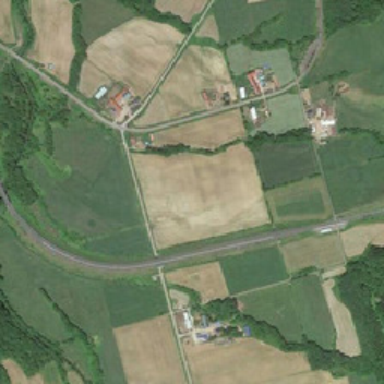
Curved roads pass farmland planted crops .